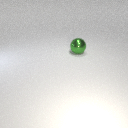
large green metal sphere